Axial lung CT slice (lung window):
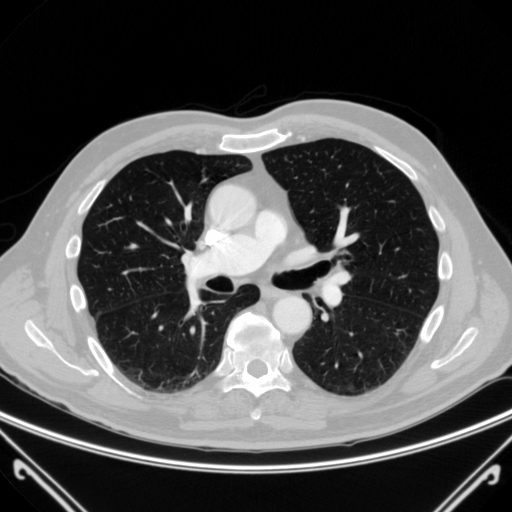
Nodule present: no